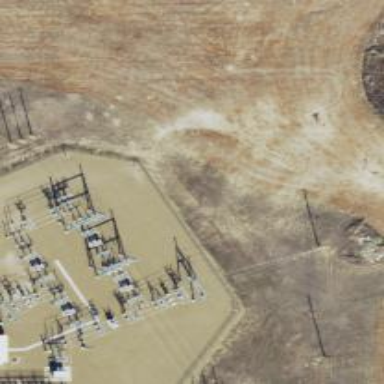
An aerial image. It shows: Transmission substation.